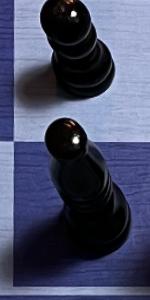
Label: Bishop_Black